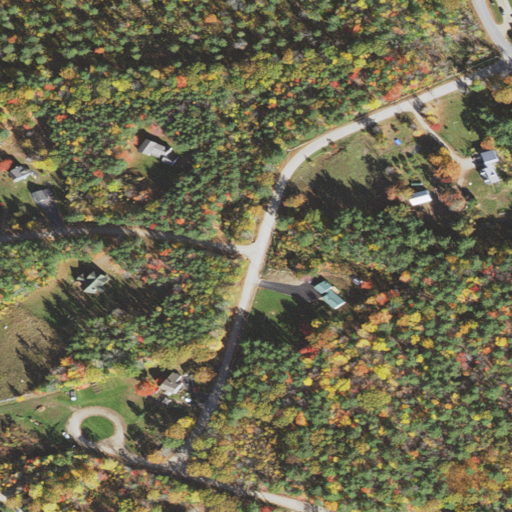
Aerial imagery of ridge(s) in Maine named Acton Ridge containing mixed forest, evergreen forest, open development, low intensity development, deciduous forest, shrub, grassland, and medium intensity development